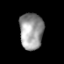
Tissue: prostate
Cell type: Epithelial cells
Senescence score: 0.2497
Nuclear area (px): 843
Mean DAPI intensity: 153.988